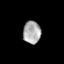
Tissue: skin
Cell type: Endothelial cells
Senescence score: 0.6784
Nuclear area (px): 391
Mean DAPI intensity: 170.156